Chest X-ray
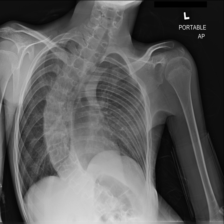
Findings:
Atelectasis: negative
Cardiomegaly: negative
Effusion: negative
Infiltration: negative
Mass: negative
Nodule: negative
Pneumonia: negative
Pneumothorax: negative
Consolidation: negative
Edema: negative
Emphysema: negative
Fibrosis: negative
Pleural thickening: negative
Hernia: negative